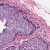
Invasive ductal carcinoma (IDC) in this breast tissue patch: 1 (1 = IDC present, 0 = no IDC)